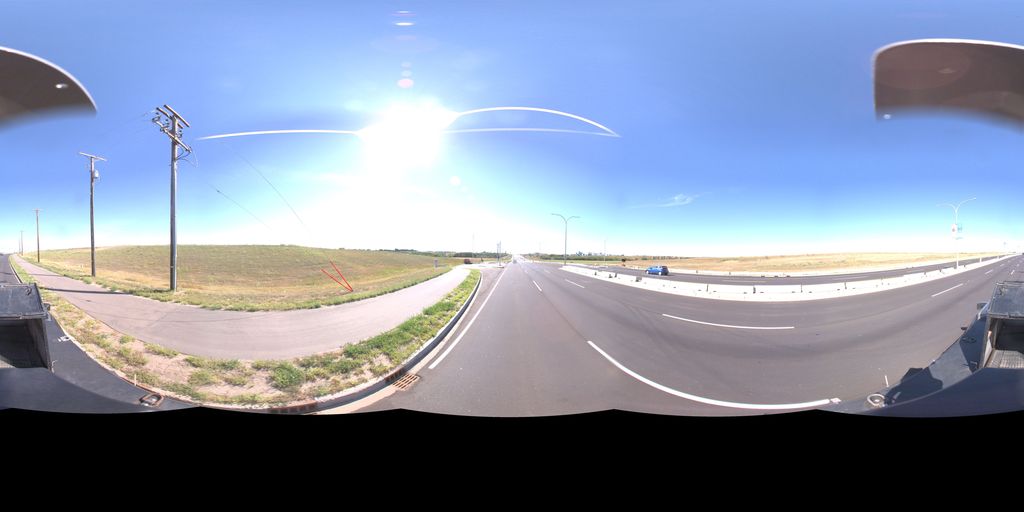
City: saskatoon